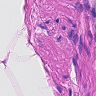
Metastatic tissue present: no